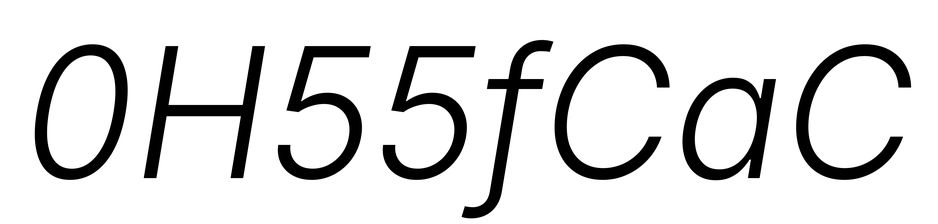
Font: Inter-Italic_Light_Italic